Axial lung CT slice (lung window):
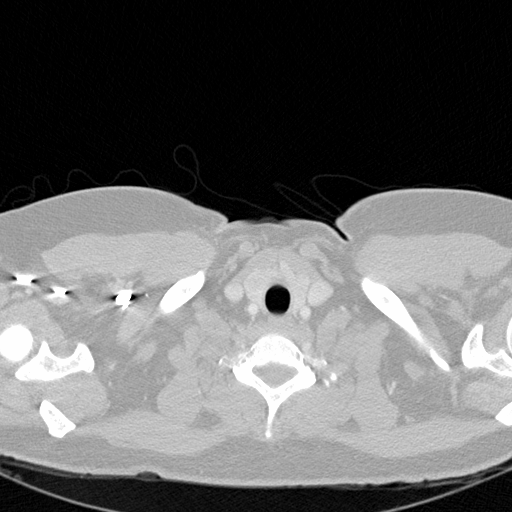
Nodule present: no